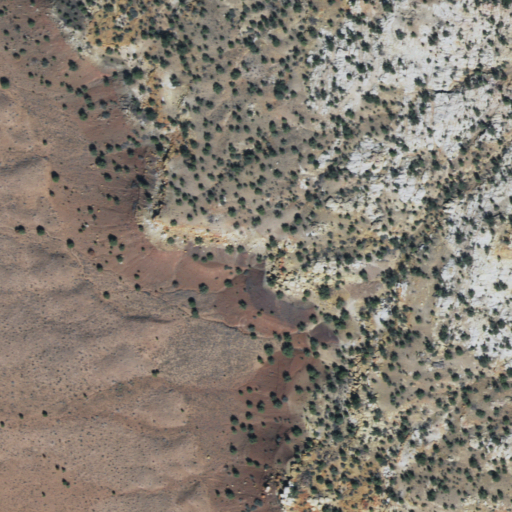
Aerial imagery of mountain in Arizona named Cedar Knoll containing shrub and grassland